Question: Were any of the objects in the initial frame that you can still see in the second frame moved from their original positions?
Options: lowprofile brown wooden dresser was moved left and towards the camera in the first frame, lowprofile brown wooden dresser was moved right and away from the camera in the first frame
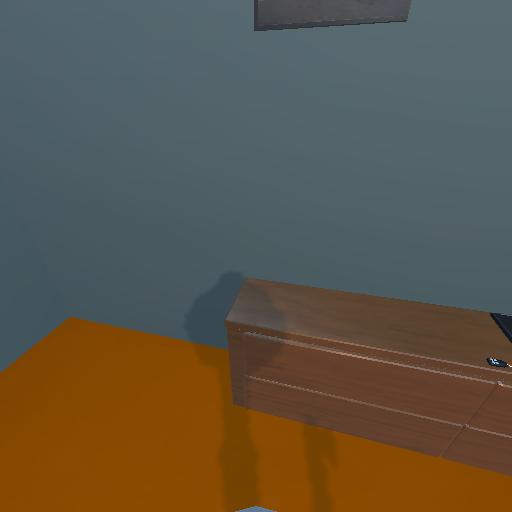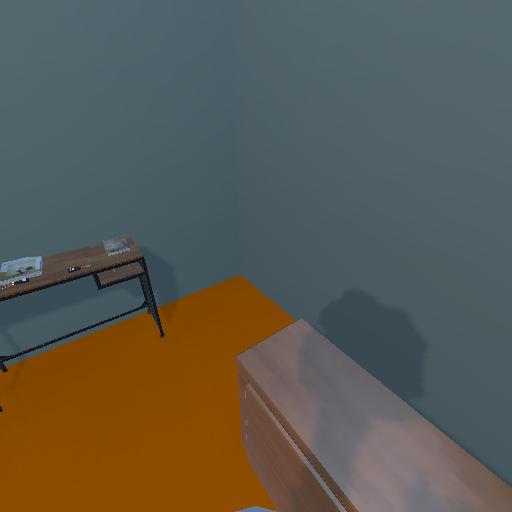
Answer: lowprofile brown wooden dresser was moved left and towards the camera in the first frame